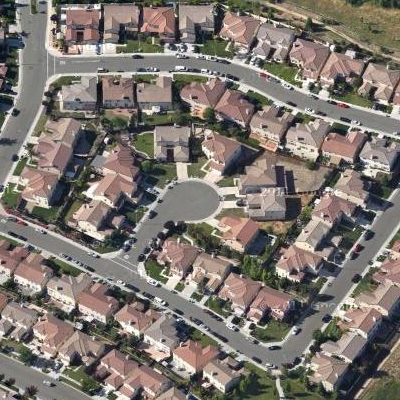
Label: fResident